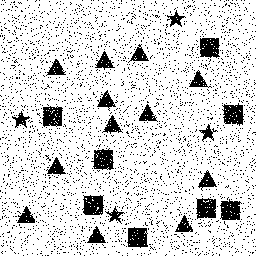
Squares: 8
Triangles: 12
Stars: 4
Total shapes: 24